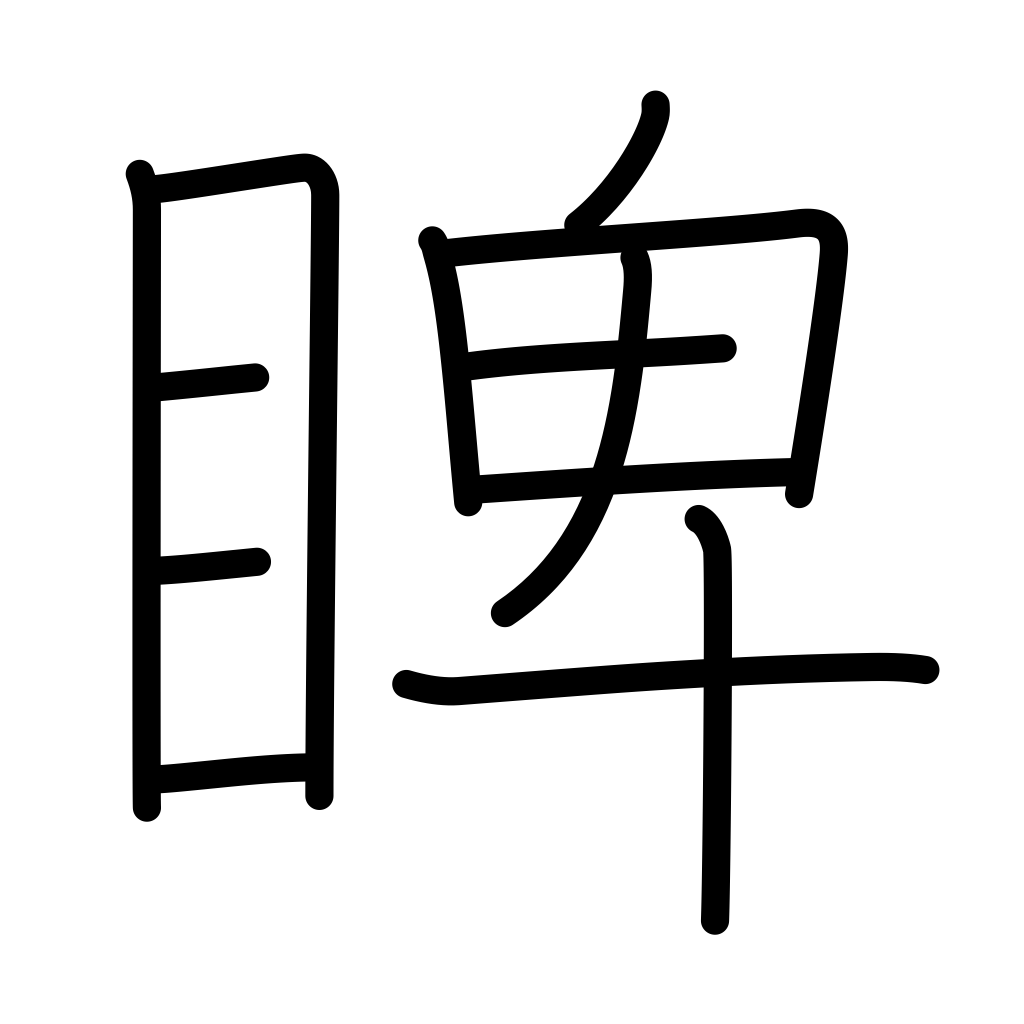
Meaning: glare at